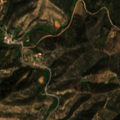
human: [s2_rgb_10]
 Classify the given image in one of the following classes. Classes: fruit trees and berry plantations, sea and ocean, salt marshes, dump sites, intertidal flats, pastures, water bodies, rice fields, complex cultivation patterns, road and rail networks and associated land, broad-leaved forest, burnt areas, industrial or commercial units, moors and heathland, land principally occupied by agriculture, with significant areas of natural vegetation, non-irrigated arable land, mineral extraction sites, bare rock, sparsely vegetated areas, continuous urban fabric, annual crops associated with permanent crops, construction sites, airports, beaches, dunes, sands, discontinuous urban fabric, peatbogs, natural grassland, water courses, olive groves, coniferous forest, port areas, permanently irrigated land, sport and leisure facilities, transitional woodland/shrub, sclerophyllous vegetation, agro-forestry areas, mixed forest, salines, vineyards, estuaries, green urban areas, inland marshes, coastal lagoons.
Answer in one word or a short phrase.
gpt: complex cultivation patterns, land principally occupied by agriculture, with significant areas of natural vegetation, broad-leaved forest, sclerophyllous vegetation, transitional woodland/shrub